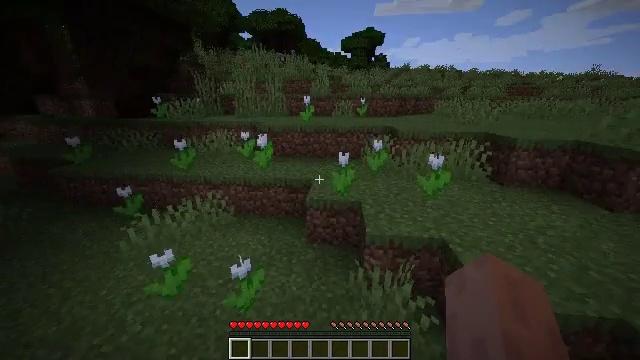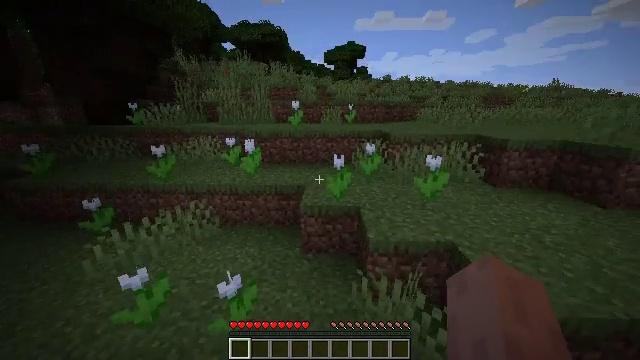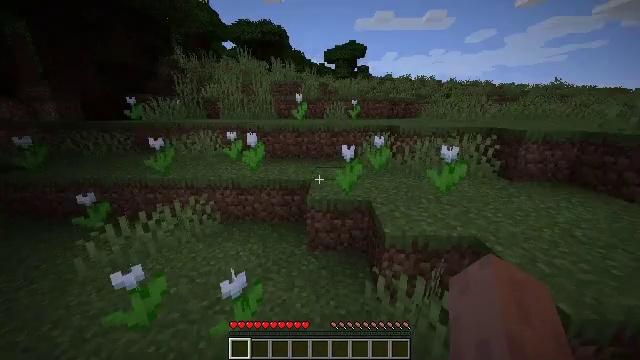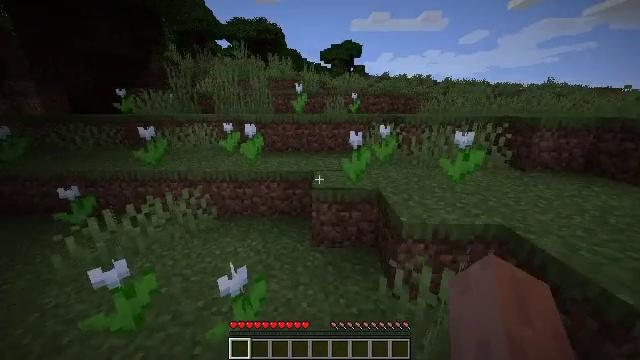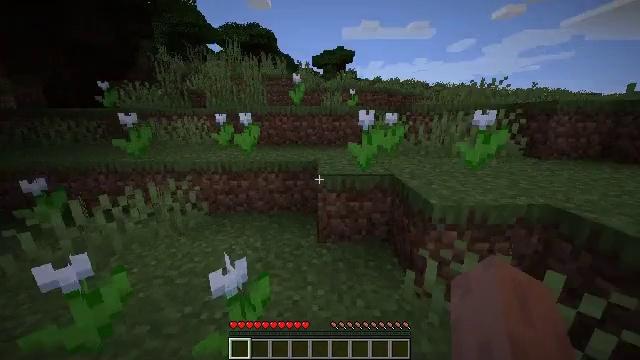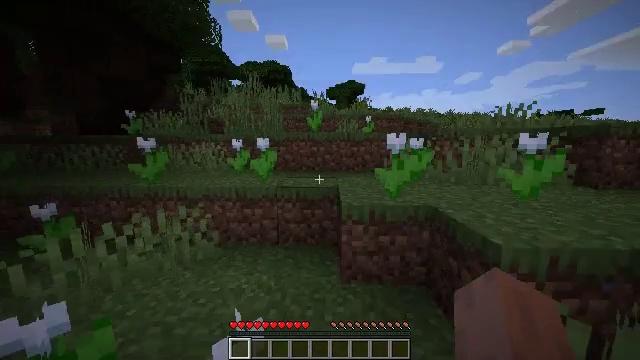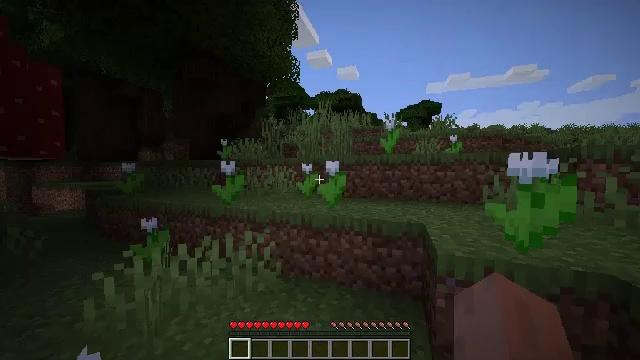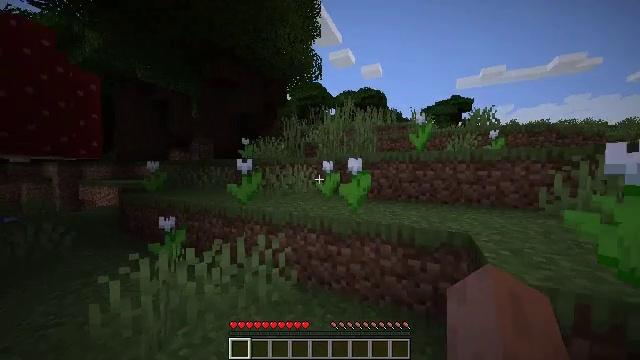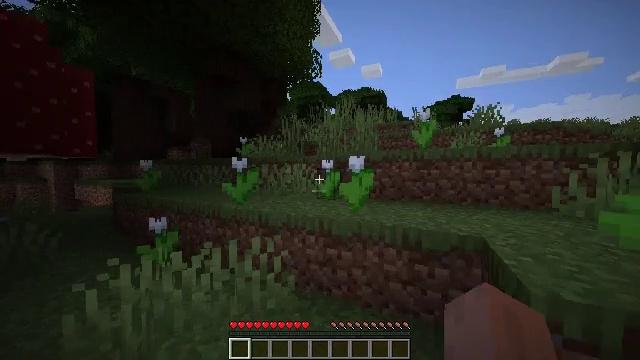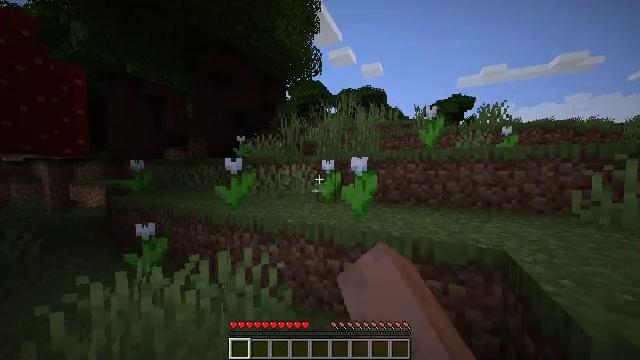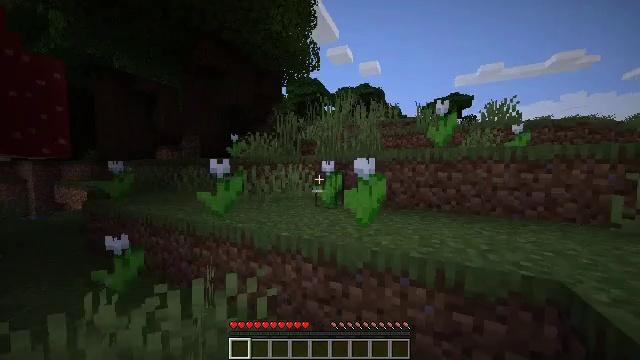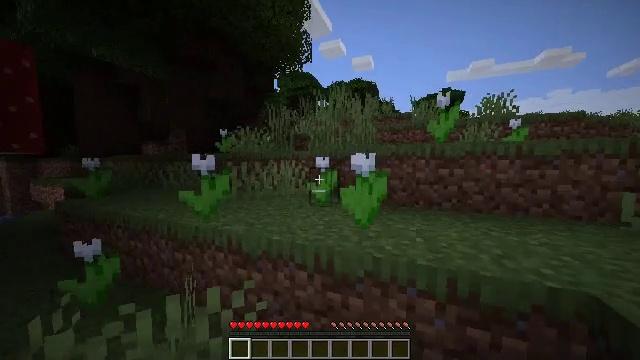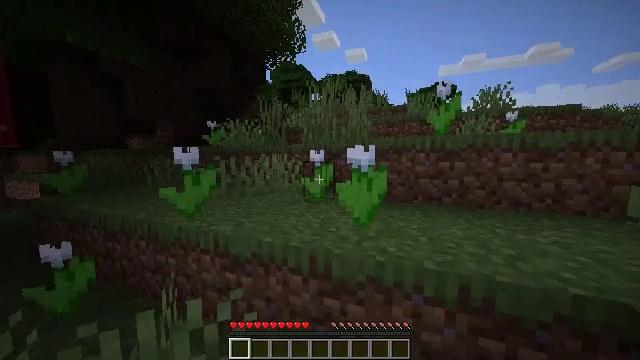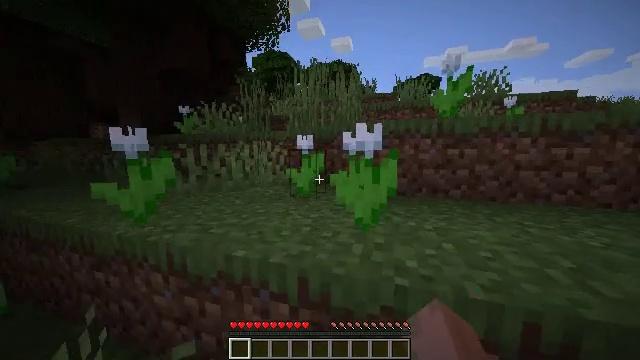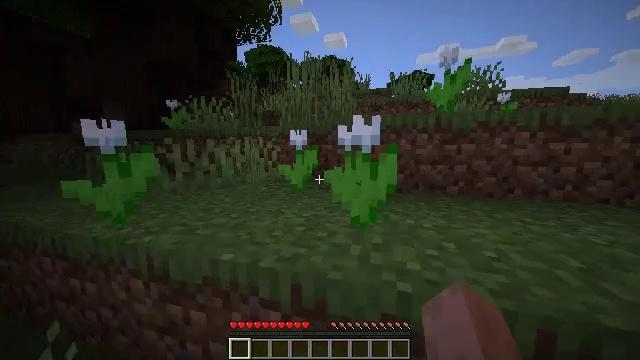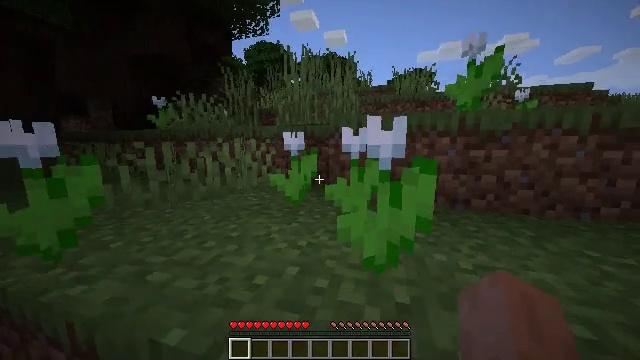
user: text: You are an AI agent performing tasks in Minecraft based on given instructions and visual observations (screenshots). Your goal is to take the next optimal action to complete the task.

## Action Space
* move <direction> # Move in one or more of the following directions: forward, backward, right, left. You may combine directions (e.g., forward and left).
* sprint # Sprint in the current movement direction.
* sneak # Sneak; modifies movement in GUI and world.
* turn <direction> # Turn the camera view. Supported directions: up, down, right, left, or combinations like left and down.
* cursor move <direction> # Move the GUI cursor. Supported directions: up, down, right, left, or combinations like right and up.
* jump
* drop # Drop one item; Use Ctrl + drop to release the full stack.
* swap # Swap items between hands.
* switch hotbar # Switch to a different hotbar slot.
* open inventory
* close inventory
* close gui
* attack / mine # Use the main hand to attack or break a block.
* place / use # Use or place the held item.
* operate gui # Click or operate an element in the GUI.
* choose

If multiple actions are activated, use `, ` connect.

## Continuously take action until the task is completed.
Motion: motion action
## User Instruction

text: Acquire a white tulip by mining it.
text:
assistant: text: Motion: move forward, sprint, turn right and up, jump
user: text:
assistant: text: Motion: move forward, sprint
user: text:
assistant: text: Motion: move forward, sprint, turn right
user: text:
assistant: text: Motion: move forward, sprint, turn right and up
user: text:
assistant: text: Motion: move forward, sprint, turn left and up
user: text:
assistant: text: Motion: move forward, sprint, turn left and up
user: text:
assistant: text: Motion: move forward, sprint, turn left
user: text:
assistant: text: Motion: move forward, sprint, attack / mine
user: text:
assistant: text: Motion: move forward, sprint, attack / mine
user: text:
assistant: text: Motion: move forward, sprint, attack / mine
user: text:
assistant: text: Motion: move forward, sprint, turn right and down, attack / mine
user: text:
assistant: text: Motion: move forward, sprint, turn right and down, attack / mine
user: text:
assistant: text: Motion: move forward, sprint, turn right and down, attack / mine
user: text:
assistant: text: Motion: move forward, sprint, turn right, attack / mine
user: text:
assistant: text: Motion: move forward, sprint, attack / mine
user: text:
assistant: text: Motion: no_op
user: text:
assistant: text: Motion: turn right, attack / mine
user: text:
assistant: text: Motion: turn right, attack / mine
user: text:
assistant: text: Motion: attack / mine
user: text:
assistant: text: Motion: attack / mine
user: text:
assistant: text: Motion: turn left and down, attack / mine
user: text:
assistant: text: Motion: turn left and down, attack / mine
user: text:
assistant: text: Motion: turn left, attack / mine
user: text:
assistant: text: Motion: move forward, attack / mine
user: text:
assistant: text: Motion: move forward, turn right, attack / mine
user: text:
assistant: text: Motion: move forward, turn right, attack / mine
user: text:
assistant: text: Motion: move forward, turn right and down, attack / mine
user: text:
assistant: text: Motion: move forward, sprint, turn right and down, attack / mine
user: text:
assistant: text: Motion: move forward, sprint, turn right and down, attack / mine, jump
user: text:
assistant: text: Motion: move forward, sprint, turn right and down, attack / mine, jump